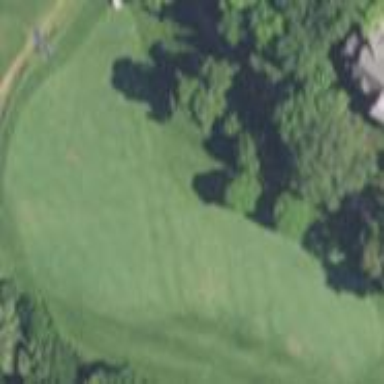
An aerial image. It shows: Golf fairway surrounded by grass.